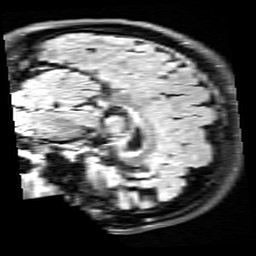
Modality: FLAIR
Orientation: sagittal
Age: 42
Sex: female
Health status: healthy
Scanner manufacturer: siemens
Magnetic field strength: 3 T
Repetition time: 9 s
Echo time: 0.088 s